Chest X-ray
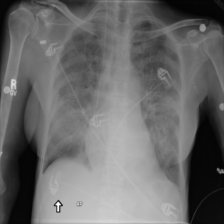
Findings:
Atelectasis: negative
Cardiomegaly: negative
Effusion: positive
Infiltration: negative
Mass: negative
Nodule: negative
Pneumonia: negative
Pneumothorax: negative
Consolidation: negative
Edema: negative
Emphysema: negative
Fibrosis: negative
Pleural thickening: negative
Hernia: negative